Field crop: tomato
Growth stage: 2
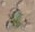
Species: solanum